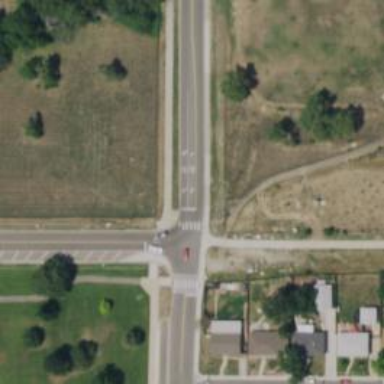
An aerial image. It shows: Marked road crossing.